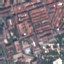
Label: Residential